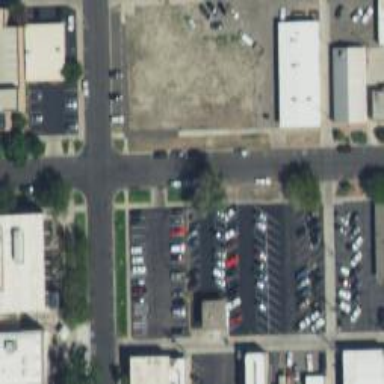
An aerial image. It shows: Parking space.